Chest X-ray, AP view. Patient: 30 years old, sex F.
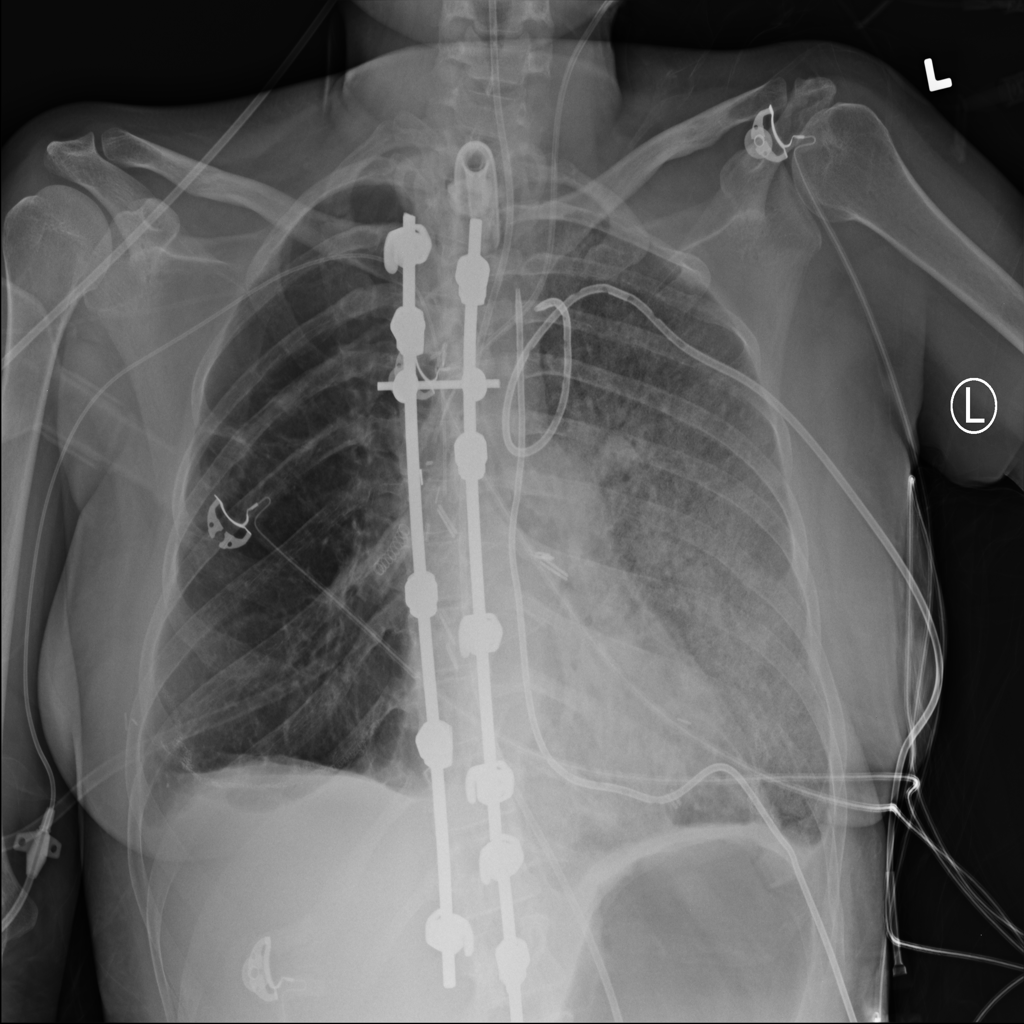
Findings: Infiltration